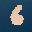
Label: 6